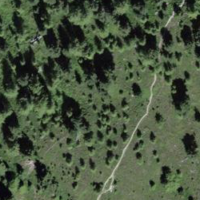
EUNIS habitat code: 43
Species observed at this site:
Arnica montana